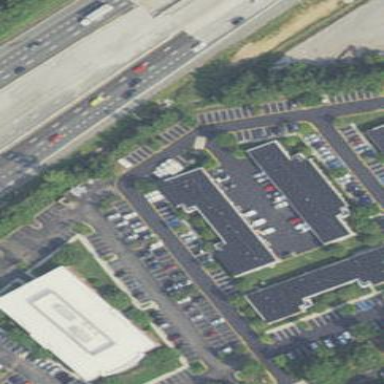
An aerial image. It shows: Commercial building.